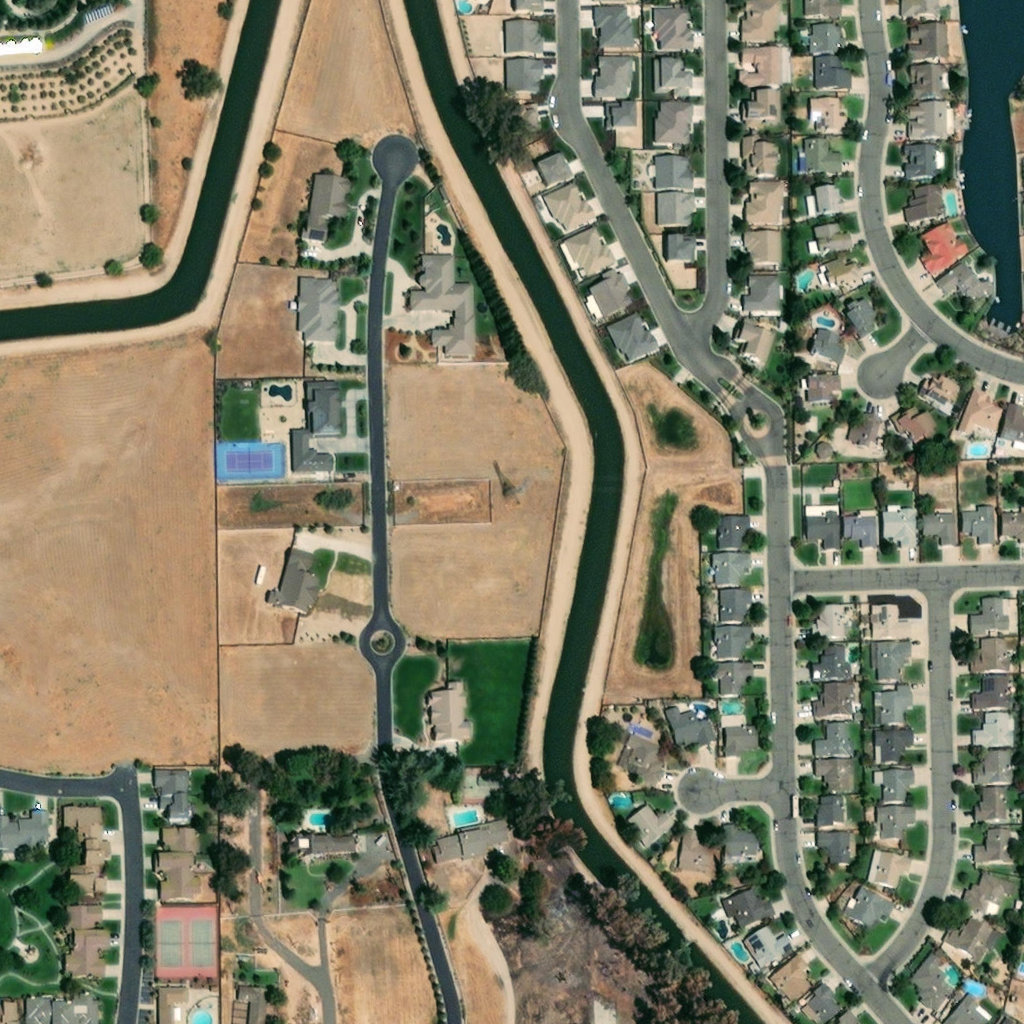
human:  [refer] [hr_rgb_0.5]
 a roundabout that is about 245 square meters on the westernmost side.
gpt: <box>[[35, 60, 39, 64, 0]]</box>